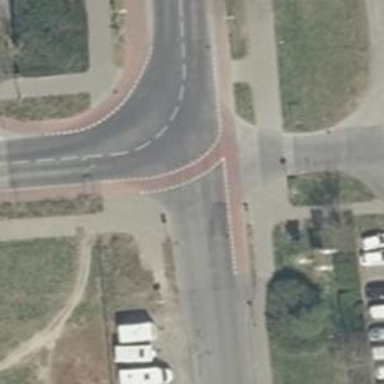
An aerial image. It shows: Road with "give way" sign.